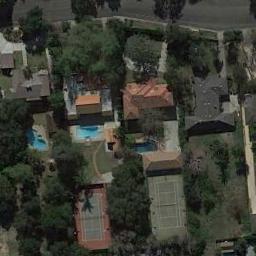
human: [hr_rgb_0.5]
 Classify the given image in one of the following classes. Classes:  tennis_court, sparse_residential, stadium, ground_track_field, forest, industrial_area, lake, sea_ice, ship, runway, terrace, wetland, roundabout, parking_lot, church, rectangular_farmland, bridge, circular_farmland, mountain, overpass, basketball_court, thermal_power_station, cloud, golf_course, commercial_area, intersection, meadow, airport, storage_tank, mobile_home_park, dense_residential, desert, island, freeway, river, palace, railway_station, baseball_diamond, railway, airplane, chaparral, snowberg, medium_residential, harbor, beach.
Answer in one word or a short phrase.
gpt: tennis_court